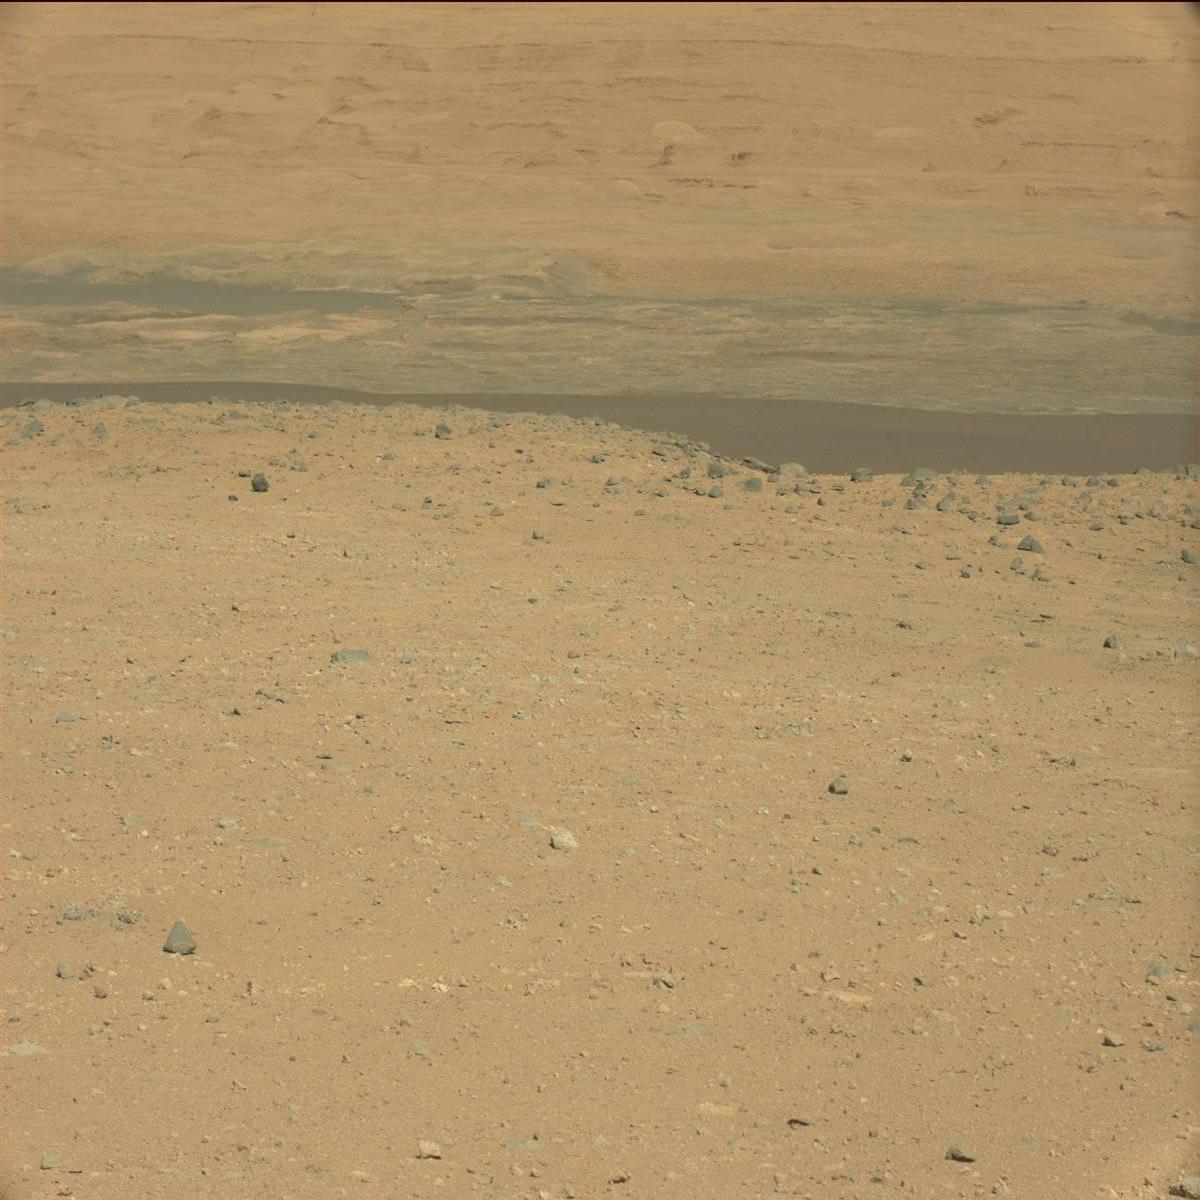
Terrain classes present: Bedrock, Ridge, Sand / Soil